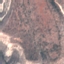
Label: HerbaceousVegetation